Current action and preconditions to check: trajectory_clear

Your task: For each precondition in the list above, predict whether it will hold at this action.

Consider the current scene as observed from the mobile robot's camera, and analyze the predicted future states of all dynamic agents (e.g., people, animals, vehicles, or any moving entities) within the NEXT SECOND.

IMPORTANT: Only answer "very likely" if you are absolutely certain—based on strong, clear evidence—that a dynamic agent will violate the precondition in the predicted future state. Do NOT answer "very likely" for unlikely, ambiguous, or low-probability risks.

Ask yourself for each precondition: Is there a high probability, with clear and convincing evidence, that the predicted future states of any dynamic agent will interfere with the predicted future state of the currently executing action within the NEXT SECOND, causing that precondition to fail?

Assess the risk level based on these predictions. Use "likely" or "very likely" if motions create a clear risk of interference.

Use "neutral" or "improbable" if agents are nearby but their predicted paths are clearly diverging or non-conflicting.

Failure Risk Categories: "very improbable", "improbable", "neutral", "likely", "very likely"

Answer Format: Output ONLY the probability_of_failure value from these categories: "very improbable", "improbable", "neutral", "likely", "very likely"

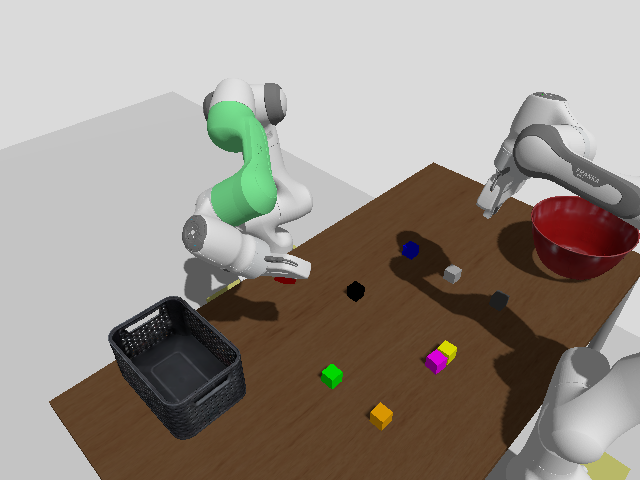

Answer: very improbable